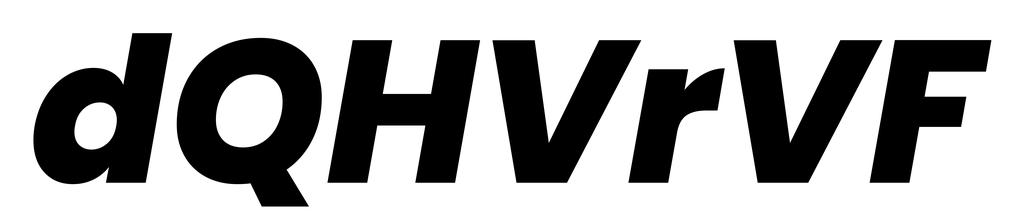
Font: Poppins-ExtraBoldItalic